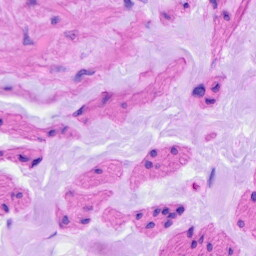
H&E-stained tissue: Ovarian